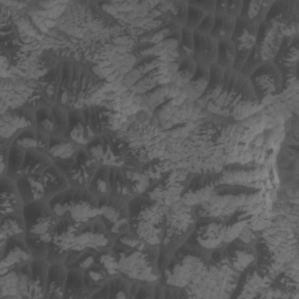
Label: non_frost